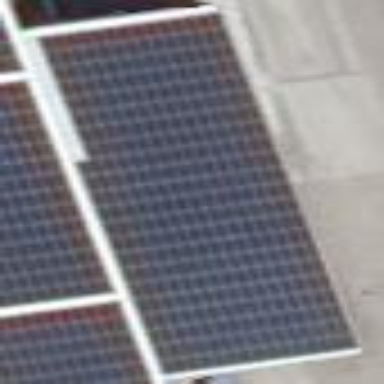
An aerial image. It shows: Building equipped with small solar photovoltaic panel for generating electricity.